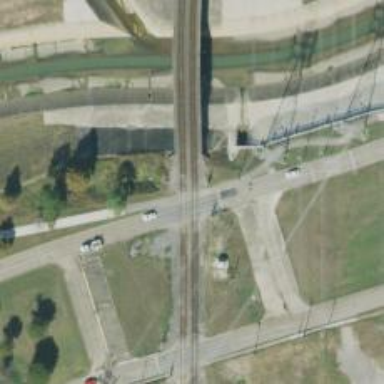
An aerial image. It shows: Railway crossing.